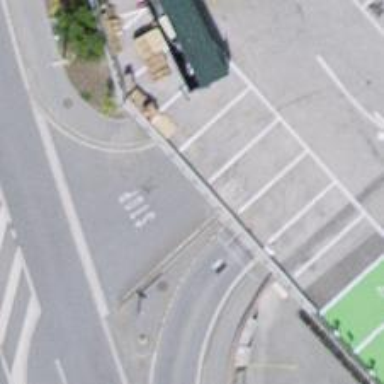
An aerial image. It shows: Parking entrance.